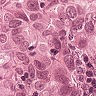
Metastatic tissue present: yes